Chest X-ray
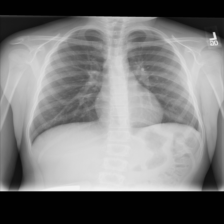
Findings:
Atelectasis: negative
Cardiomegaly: negative
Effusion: negative
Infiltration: negative
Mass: negative
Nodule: negative
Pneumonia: negative
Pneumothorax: negative
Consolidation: negative
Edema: negative
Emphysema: negative
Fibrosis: negative
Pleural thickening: negative
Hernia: negative